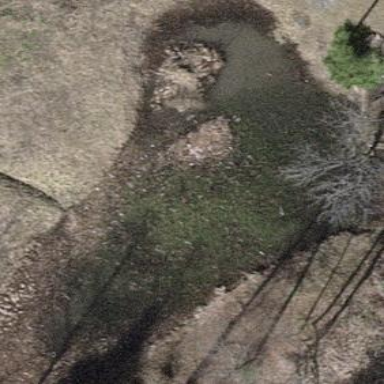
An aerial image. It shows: Pond surrounded by natural water.